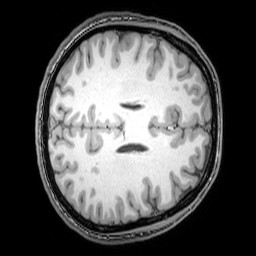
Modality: T1w
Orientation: axial
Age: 24
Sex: male
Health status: healthy
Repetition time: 0.081 s
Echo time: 0.037 s